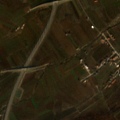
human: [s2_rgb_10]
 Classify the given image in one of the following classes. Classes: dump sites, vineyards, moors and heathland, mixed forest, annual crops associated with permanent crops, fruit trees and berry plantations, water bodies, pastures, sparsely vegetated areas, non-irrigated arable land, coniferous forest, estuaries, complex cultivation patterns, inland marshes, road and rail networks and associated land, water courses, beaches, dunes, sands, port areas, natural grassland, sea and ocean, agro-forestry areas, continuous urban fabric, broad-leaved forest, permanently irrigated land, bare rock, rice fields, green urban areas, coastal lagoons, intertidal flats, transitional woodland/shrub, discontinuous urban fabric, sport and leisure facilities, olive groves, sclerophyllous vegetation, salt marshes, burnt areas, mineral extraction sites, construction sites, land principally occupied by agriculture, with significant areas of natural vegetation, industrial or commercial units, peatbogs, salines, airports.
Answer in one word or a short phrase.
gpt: discontinuous urban fabric, non-irrigated arable land, complex cultivation patterns